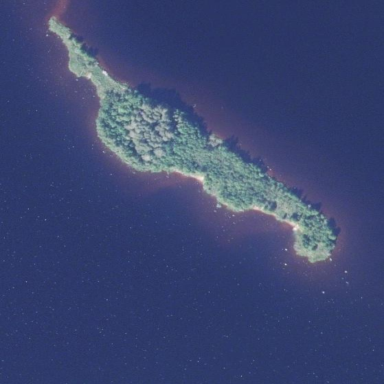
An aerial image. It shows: Islet.